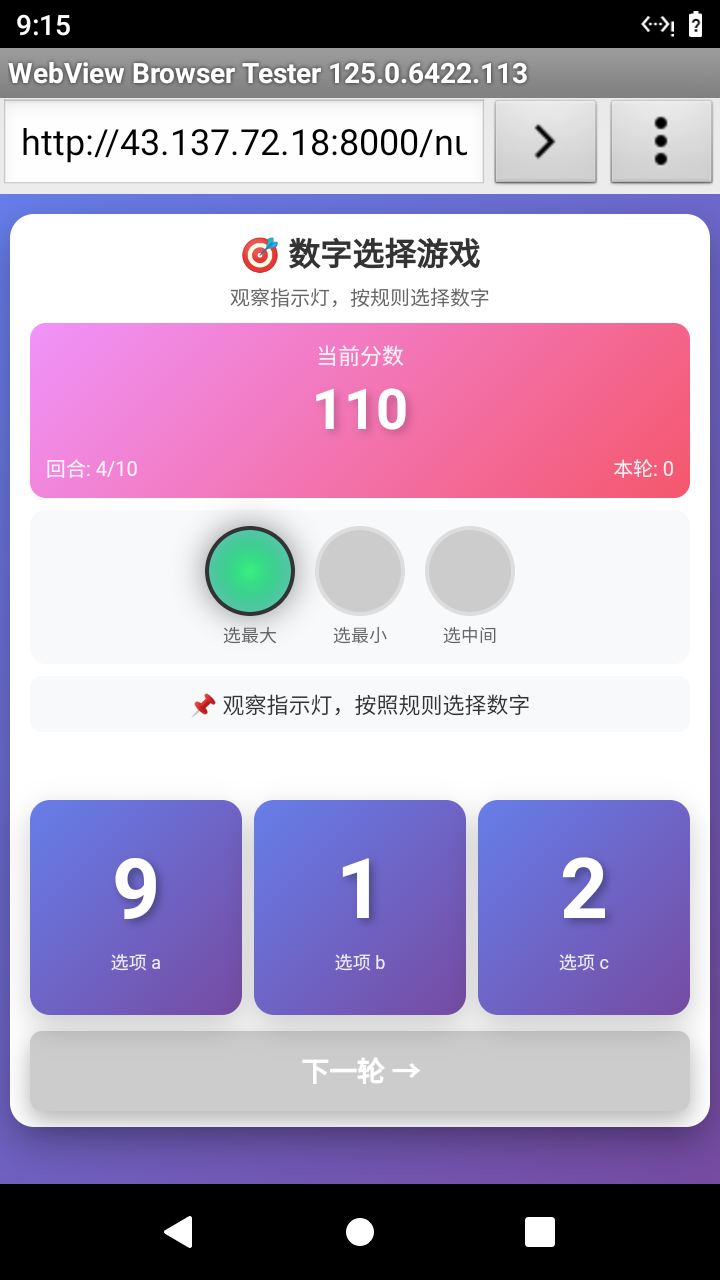

Select the correct number based on the traffic light color.
Answer: 0